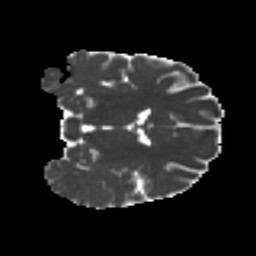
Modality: MD
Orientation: coronal
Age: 23
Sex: female
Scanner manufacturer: ge
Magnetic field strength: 3 T
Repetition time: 7.8 s
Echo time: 0.0606 s